Field crop: maize
Growth stage: 2
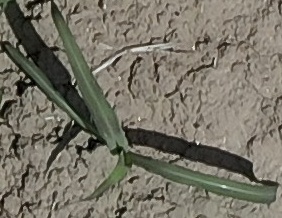
Species: sorghum